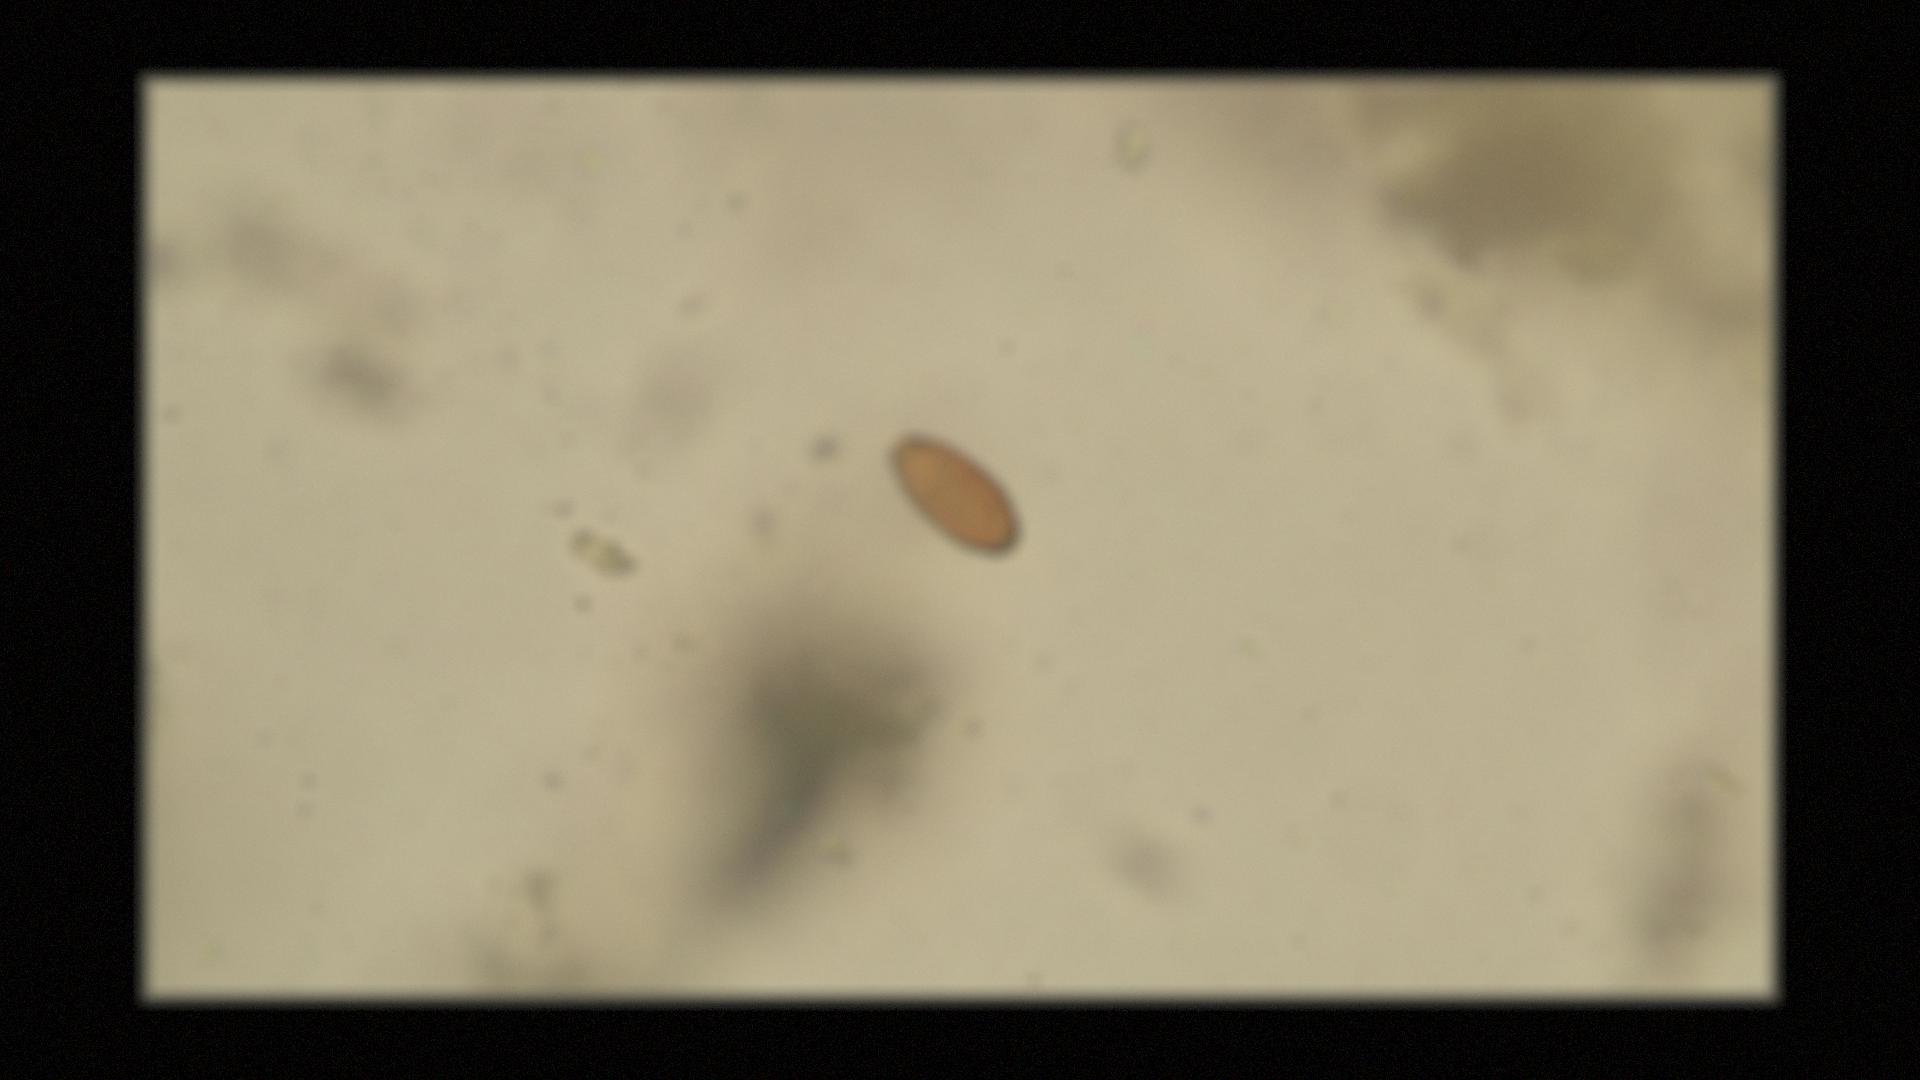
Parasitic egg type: Trichuris trichiura